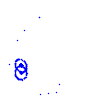
Particle: proton